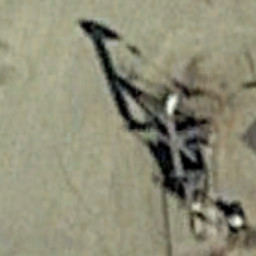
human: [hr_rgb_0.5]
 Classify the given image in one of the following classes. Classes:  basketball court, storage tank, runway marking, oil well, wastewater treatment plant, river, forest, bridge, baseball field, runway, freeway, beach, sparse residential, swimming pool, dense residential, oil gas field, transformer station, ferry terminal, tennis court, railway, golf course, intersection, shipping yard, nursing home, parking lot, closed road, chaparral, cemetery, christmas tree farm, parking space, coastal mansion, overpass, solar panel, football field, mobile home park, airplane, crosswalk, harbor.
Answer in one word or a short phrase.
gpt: oil well